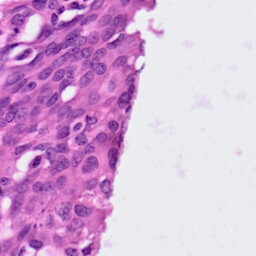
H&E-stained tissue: Ovarian